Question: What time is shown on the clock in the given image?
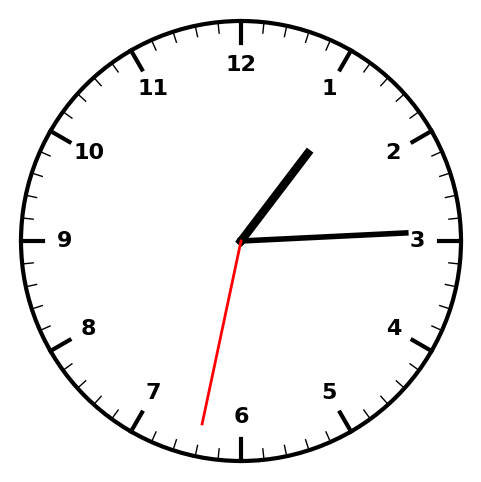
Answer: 01:14:32